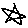
Label: star